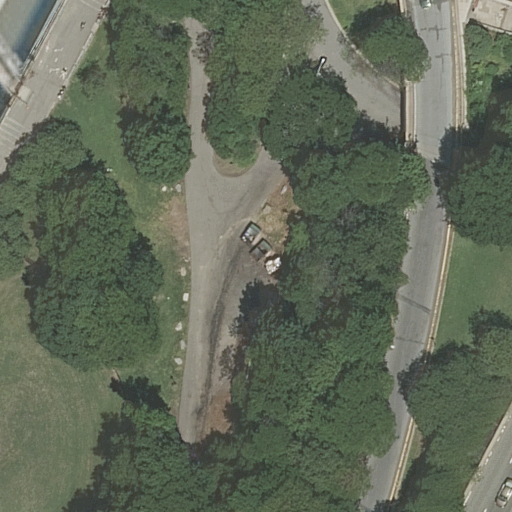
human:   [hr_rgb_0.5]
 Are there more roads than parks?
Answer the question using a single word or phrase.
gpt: yes

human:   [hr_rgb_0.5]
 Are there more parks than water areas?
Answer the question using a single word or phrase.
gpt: no

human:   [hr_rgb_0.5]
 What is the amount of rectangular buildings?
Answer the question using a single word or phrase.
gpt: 0

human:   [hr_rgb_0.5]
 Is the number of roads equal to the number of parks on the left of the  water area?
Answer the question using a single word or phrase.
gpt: no

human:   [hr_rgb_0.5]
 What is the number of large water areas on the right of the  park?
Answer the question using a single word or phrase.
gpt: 0

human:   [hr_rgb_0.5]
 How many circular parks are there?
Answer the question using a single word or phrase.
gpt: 0

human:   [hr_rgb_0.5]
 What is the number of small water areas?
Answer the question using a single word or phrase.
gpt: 1

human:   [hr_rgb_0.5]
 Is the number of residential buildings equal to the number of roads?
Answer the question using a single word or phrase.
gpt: no

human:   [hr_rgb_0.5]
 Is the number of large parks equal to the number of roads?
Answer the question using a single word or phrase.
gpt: no

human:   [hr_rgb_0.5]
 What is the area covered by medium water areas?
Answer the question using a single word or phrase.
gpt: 0m2

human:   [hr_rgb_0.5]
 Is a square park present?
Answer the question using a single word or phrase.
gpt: no

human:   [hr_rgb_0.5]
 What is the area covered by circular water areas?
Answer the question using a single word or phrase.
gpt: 0m2

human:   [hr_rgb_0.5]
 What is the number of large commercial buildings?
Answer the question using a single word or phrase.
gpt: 0

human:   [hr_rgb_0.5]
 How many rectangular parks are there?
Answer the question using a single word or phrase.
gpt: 1

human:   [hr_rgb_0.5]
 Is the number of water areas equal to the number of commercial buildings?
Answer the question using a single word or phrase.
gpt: no

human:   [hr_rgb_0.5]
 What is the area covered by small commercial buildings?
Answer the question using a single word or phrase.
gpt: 0m2

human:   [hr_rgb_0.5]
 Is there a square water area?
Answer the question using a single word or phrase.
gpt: no

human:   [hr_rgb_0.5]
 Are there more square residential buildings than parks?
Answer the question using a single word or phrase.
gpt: no

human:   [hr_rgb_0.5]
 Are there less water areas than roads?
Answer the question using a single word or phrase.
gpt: yes

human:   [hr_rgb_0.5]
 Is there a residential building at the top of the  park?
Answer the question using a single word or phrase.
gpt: no

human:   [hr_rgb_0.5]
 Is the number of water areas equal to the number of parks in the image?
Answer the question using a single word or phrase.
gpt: yes

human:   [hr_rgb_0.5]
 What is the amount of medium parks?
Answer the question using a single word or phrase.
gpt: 1

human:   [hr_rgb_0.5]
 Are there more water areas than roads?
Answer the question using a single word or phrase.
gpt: no

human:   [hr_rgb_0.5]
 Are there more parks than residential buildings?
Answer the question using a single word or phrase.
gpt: yes

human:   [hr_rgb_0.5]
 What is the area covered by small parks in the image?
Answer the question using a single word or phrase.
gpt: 0m2

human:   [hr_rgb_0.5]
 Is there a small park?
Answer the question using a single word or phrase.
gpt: no

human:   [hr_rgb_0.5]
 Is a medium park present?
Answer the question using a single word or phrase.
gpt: yes

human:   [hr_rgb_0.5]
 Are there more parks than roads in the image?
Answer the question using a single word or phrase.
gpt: no

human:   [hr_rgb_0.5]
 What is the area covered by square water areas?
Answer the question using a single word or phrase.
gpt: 0m2

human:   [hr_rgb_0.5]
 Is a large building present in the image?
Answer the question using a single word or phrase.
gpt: no

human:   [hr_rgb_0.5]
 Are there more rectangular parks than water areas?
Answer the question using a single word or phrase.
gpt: no

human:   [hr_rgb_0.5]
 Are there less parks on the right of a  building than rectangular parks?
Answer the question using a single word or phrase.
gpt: yes

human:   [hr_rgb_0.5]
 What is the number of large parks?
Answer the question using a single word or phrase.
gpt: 0

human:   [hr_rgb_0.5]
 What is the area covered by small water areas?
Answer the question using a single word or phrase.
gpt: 76m2

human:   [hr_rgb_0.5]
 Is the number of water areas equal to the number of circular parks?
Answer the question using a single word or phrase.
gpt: no

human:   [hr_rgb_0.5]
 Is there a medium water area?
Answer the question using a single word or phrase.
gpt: no